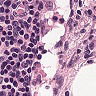
Metastatic tissue present: no